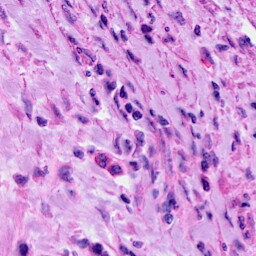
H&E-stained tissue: Cervix